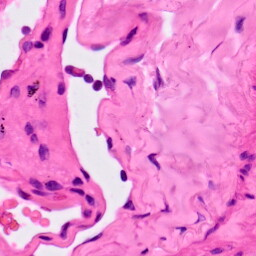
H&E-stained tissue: Lung